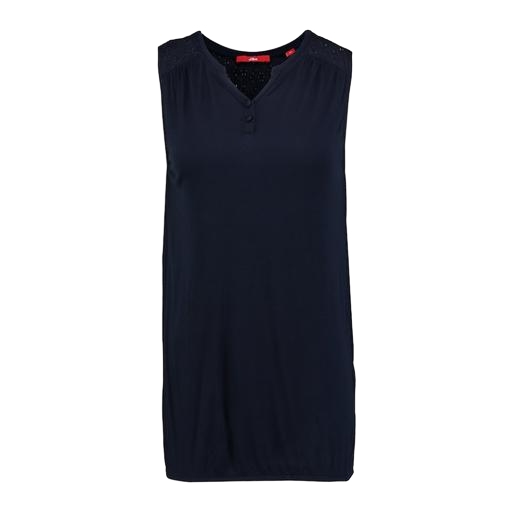
sleeveless henley tunic, blue sleeveless t-shirt, longline vest, white background